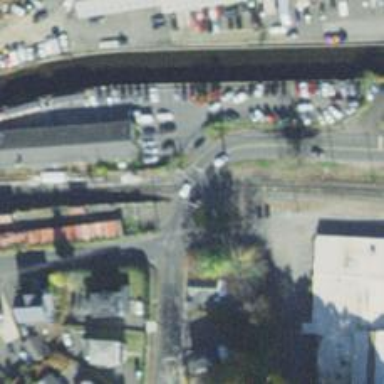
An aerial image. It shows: Level crossing with lights and barriers.